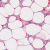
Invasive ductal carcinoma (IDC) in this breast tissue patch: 0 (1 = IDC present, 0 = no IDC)